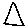
Label: triangle